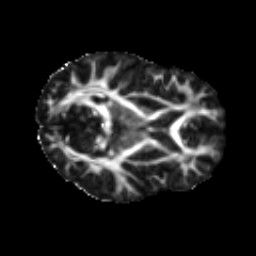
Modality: FA
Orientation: axial
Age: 14
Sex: male
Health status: ill
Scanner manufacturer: ge
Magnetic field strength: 3 T
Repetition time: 6.752 s
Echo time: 0.079 s